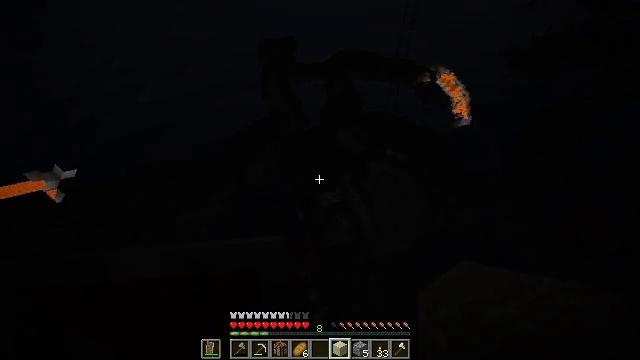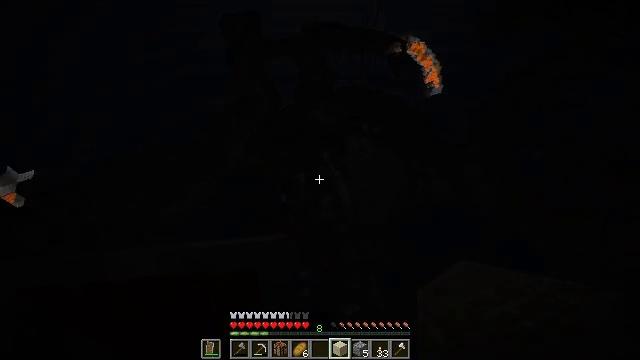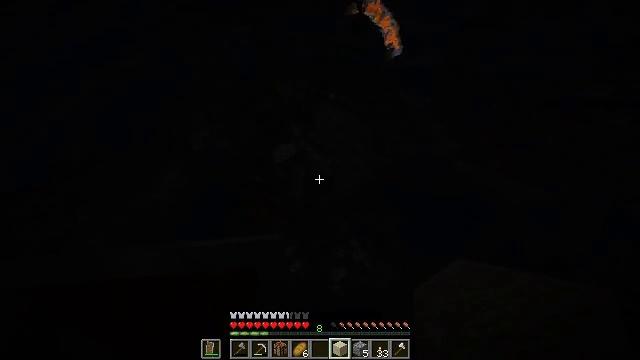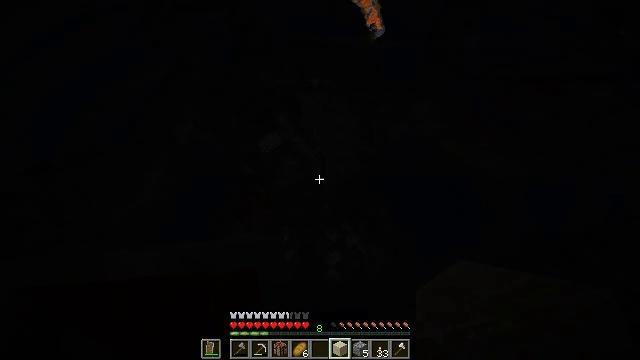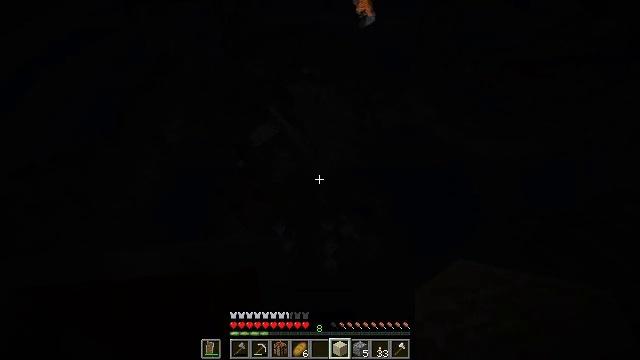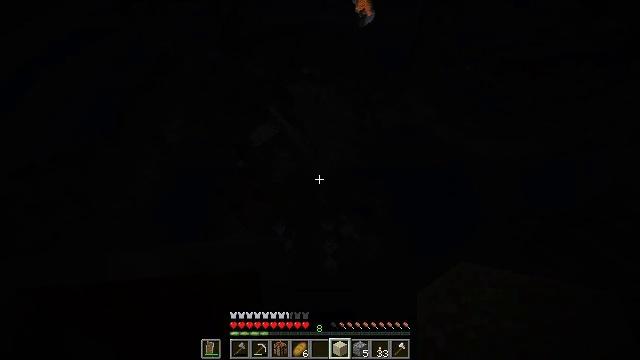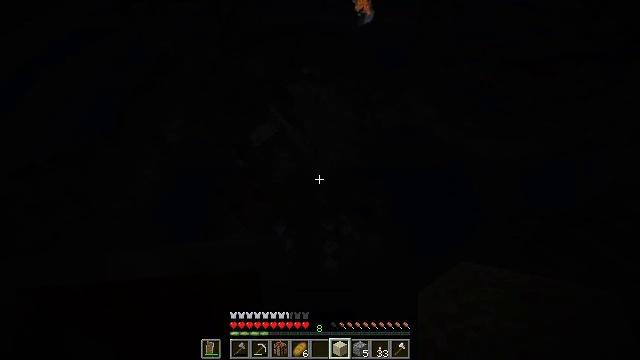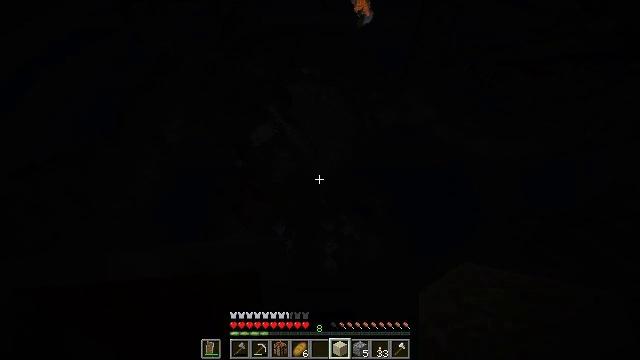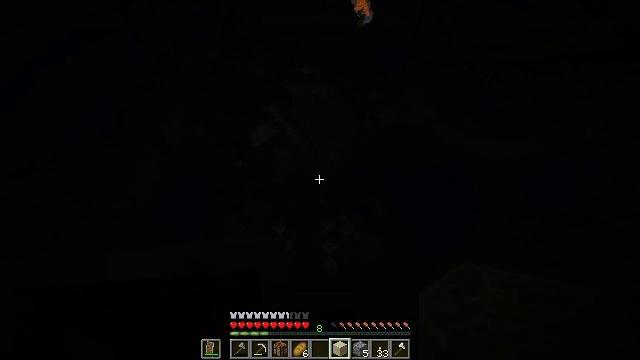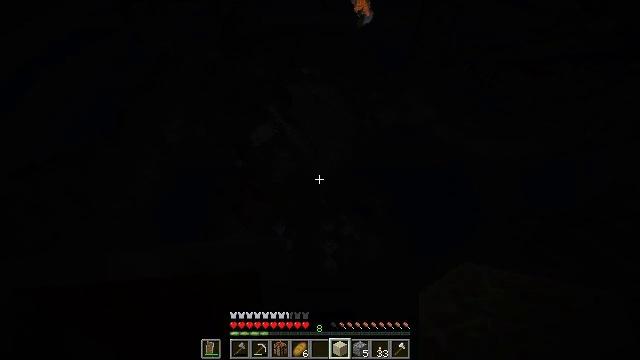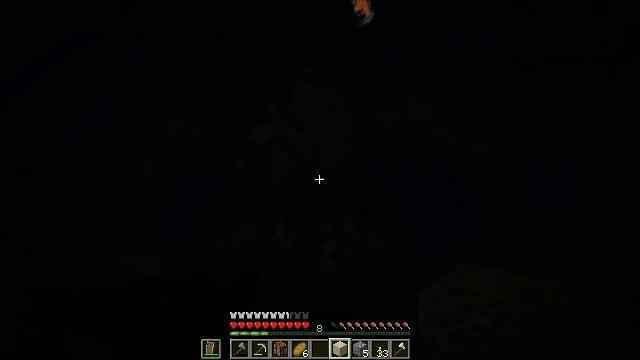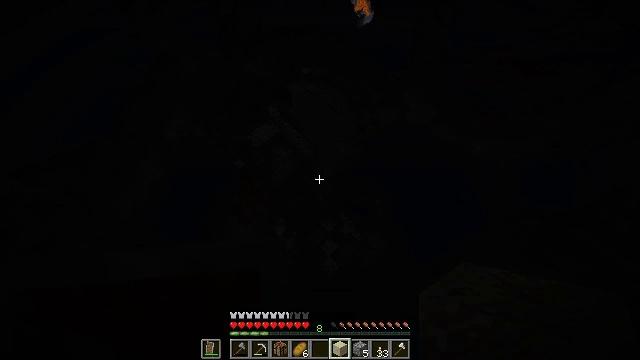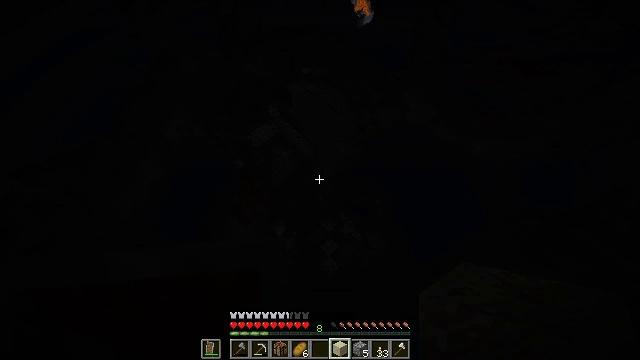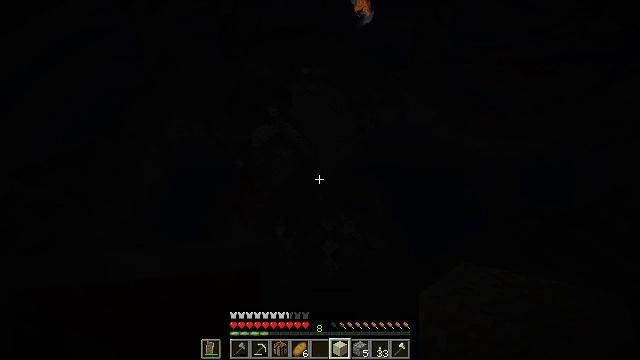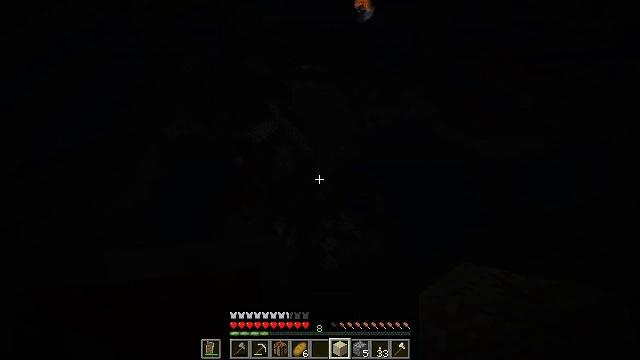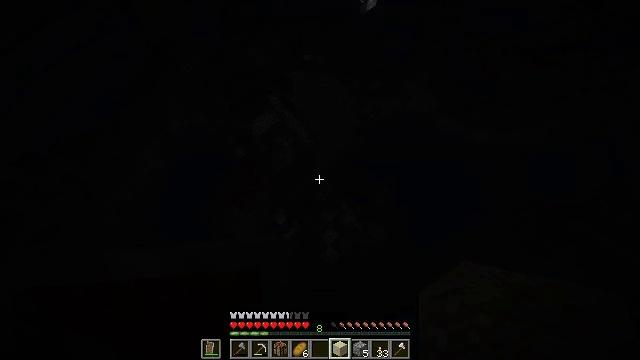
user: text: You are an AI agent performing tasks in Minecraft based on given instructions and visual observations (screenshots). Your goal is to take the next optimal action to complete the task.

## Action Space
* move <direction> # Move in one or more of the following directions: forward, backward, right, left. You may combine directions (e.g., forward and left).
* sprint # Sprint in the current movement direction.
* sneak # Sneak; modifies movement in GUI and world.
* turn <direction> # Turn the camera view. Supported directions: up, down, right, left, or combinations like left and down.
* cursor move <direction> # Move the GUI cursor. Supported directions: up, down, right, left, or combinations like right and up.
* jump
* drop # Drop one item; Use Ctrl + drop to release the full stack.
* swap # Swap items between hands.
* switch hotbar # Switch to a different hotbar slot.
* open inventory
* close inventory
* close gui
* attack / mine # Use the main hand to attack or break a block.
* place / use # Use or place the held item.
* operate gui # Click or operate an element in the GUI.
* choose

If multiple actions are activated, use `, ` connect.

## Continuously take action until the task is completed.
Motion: motion action
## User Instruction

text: Attack the composter to add it to your inventory.
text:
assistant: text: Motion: turn right and down
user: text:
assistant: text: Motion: turn right and down
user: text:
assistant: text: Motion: turn right and down
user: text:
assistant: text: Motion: turn right and down
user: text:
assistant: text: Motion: no_op
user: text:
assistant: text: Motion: no_op
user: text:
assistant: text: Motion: no_op
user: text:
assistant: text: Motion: no_op
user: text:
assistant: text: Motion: no_op
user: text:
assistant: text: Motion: no_op
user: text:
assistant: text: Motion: no_op
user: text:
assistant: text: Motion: no_op
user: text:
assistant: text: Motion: no_op
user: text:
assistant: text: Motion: no_op
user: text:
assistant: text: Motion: turn down
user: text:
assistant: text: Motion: turn down
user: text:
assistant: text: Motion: no_op
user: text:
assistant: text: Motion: no_op
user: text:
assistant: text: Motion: turn left
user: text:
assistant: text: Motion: turn left
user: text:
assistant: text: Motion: turn left
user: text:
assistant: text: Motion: no_op
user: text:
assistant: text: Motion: no_op
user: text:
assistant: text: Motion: turn left
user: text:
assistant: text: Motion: turn left
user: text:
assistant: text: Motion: turn left and up
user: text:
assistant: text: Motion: turn left and up
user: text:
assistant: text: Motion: turn left and up
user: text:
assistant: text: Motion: no_op
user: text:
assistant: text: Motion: no_op